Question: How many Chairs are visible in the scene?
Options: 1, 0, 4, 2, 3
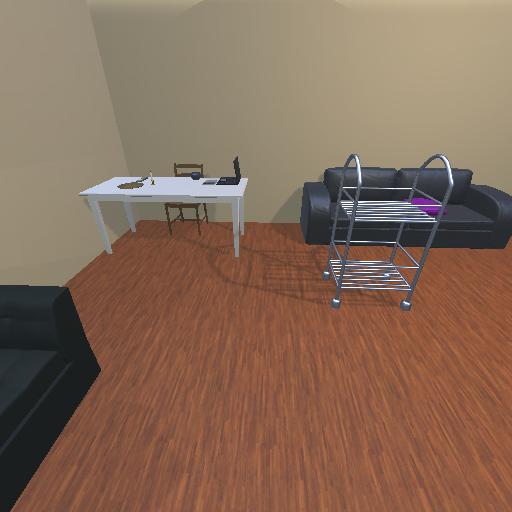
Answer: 1